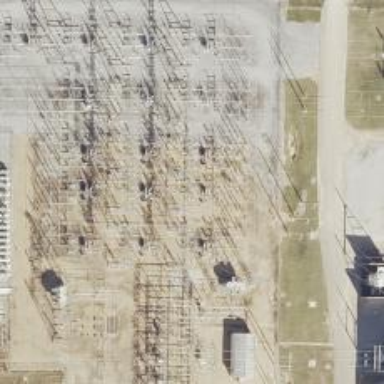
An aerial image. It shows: Switch used for power control.